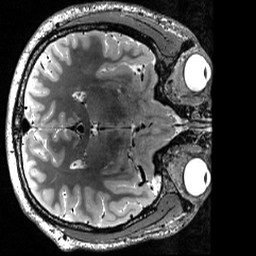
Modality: T2w
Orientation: axial
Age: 26
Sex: male
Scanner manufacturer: siemens
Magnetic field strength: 3 T
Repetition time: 3.2 s
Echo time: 0.566 s